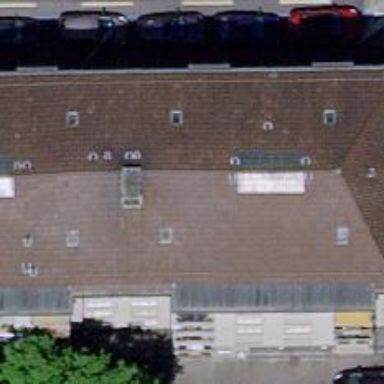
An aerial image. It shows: Building with hipped roof.